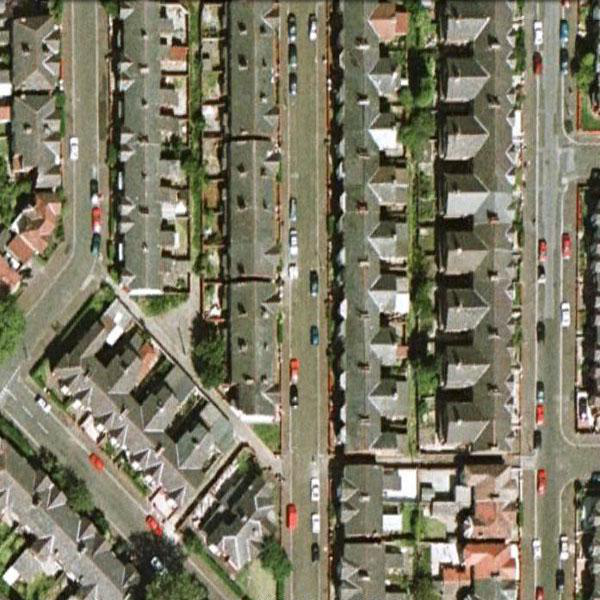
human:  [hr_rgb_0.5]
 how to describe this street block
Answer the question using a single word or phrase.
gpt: dense residential